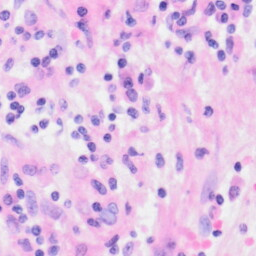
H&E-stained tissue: Kidney